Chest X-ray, AP view. Patient: 61 years old, sex M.
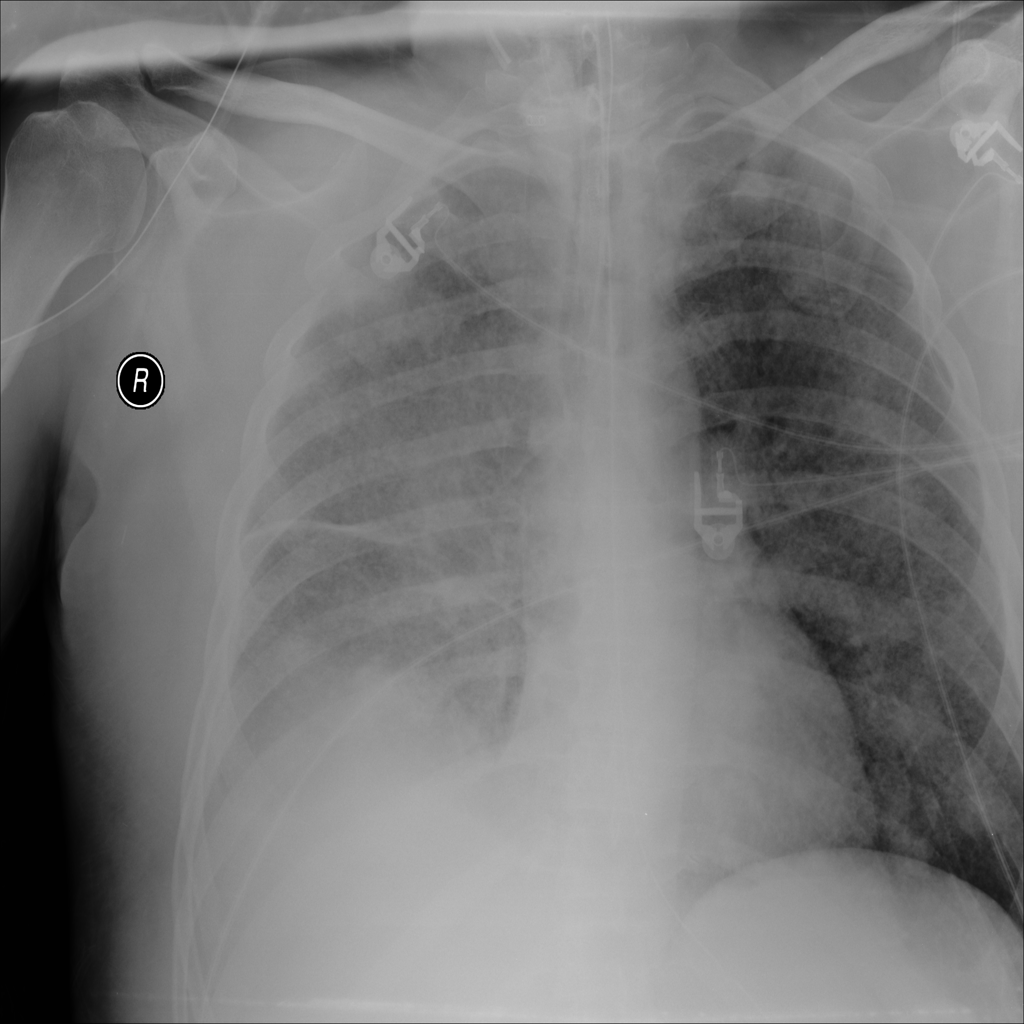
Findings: Effusion